Question: Is it possible to query or extract all comments in procedures, functions, triggers (table and database)?
So pull out stuff like this:
'''
/******************************
** I Did Stuff
**
*******************************/
or
--I did stuff here --
'''
pull out the comments and the object it came from?
Generate something like this:

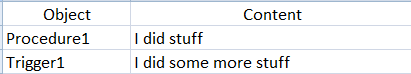
Answer: This can only be achieved successfully if a standard template is enforced for comments. I have created a script based on this templates
'''
CREATE PROCEDURE usp_Proc1
AS
/************************************************************
* Created by : Gouri Shankar Aechoor
* Description : DEMO EXTRACT DESCRIPTION FROM SP
* Time : 8/2/2014 10:06:52 AM
************************************************************/
BEGIN
SELECT 1
END
GO
CREATE TRIGGER utr_Trigger1 ON TEMPTABLE
AFTER INSERT
AS
/************************************************************
* Created by : Gouri Shankar Aechoor
* Description : DEMO EXTRACT DESCRIPTION FROM TRIGGER WITH
* CONT. ON NEXT LINE
* Time : 8/2/2014 10:06:52 AM
************************************************************/
BEGIN
SELECT 1
END
GO
'''
'''
;WITH cte_Comments AS (
SELECT o.name,
OBJECT_DEFINITION(o.[object_id]) AS
ObjDefinition
FROM sys.objects o
WHERE o.[type] IN ('p', 'tr')
)
,cte_RemoveafterBegin AS
(
SELECT cc.name,
SUBSTRING(
cc.ObjDefinition,
1,
CHARINDEX('BEGIN', cc.ObjDefinition) -1
) AS ObjDefinition
--CHARINDEX('AS',cc.ObjDefinition)
FROM cte_Comments cc
),cte_ExtractComments AS
(
SELECT rab.name,
SUBSTRING(
rab.ObjDefinition,
CHARINDEX('/*', rab.ObjDefinition) -1,
LEN(rab.ObjDefinition)
) AS ObjDefinition
FROM cte_RemoveafterBegin rab
),cte_ExtractDescriptionFrom AS
(
SELECT ec.name,
SUBSTRING(
ec.ObjDefinition,
CHARINDEX(' * Description', ec.ObjDefinition) + 14,
LEN(ec.ObjDefinition)
) AS ObjDefinition
FROM cte_ExtractComments ec
),cte_ExtractDescriptionTo AS
(
SELECT edf.name,
SUBSTRING(
edf.ObjDefinition,
1,
CHARINDEX(' * Time', edf.ObjDefinition) -1
) AS ObjDefinition
FROM cte_ExtractDescriptionFrom edf
)
SELECT NAME,
REPLACE(
REPLACE(
REPLACE(
REPLACE(
SUBSTRING(
ObjDefinition,
CHARINDEX(':', ObjDefinition) + 1,
LEN(ObjDefinition)
),
CHAR(13) + CHAR(10),
' '
),
' *',
''
),
SPACE(2),
''
),
CHAR(9),
''
) AS ObjDefinition
FROM cte_ExtractDescriptionTo
'''
'''
NAME ObjDefinition
-----------------------------------------------------------------------------
usp_Proc1 DEMO EXTRACT DESCRIPTION FROM SP
utr_Trigger1 DEMO EXTRACT DESCRIPTION FROM TRIGGER WITH CONT. ON NEXT LINE
'''